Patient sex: F
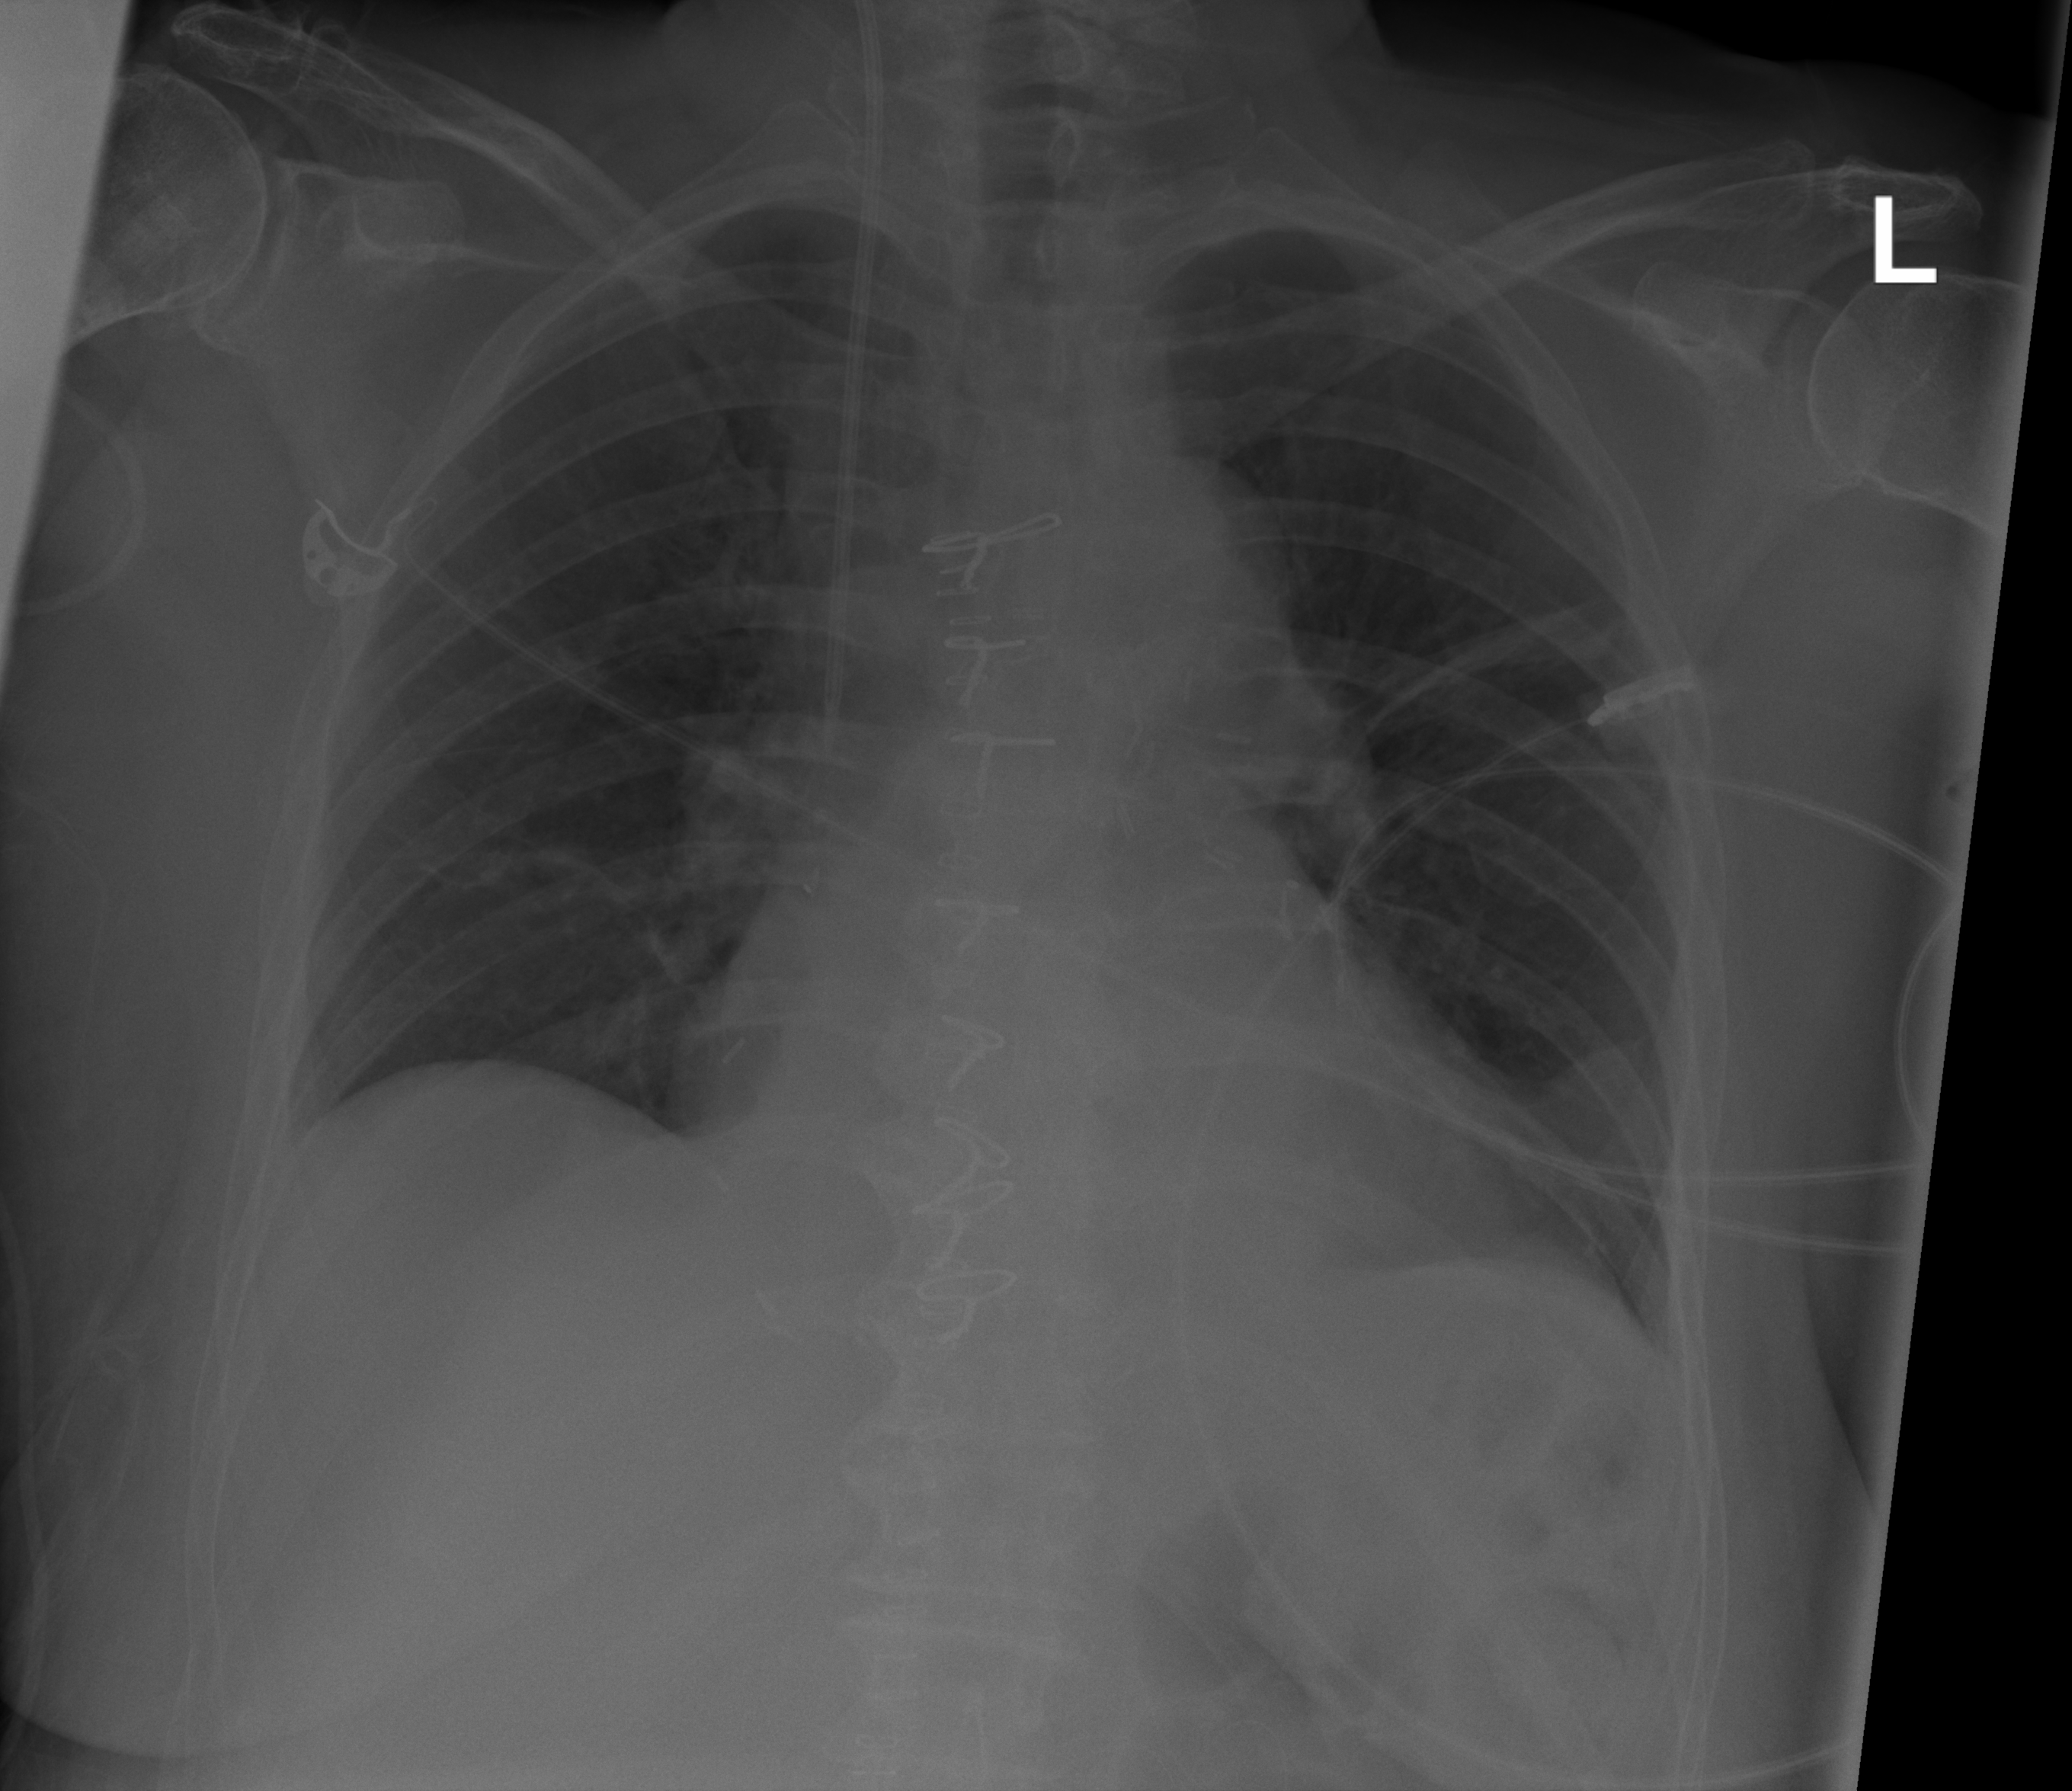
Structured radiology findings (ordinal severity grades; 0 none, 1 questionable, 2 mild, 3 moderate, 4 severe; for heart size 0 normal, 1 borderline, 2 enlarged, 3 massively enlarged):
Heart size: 1
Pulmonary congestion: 0
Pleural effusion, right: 0
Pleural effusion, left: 0
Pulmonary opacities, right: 0
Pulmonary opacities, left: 0
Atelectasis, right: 2
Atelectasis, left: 2